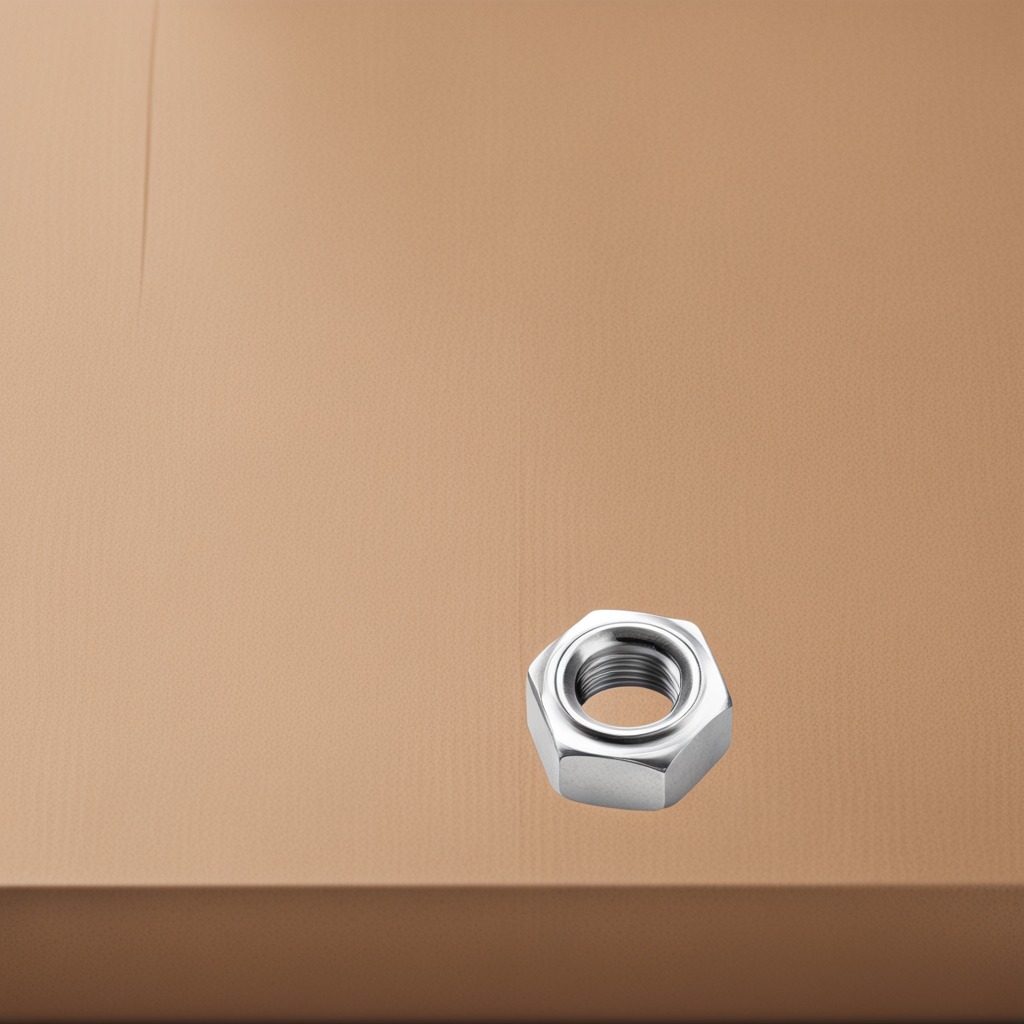
A metal nut is lying on the cardboard box surface.